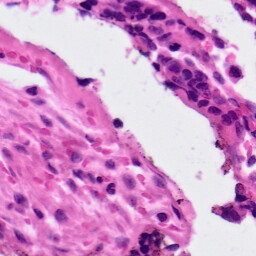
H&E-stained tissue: Ovarian